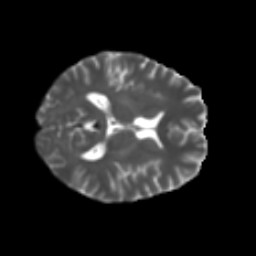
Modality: T2w
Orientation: axial
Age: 34
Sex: female
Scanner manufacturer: ge
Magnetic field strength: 3 T
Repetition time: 7.8 s
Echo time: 0.0606 s